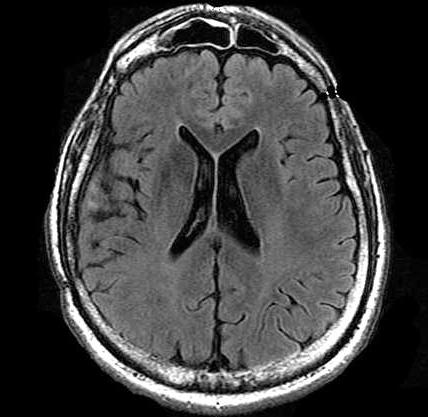
Label: notumor